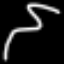
Label: squiggle